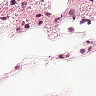
Metastatic tissue present: no